Question: My questions are related to the following structure :

The abstract levels are just here to provide the member function for the "real" classes (D1 and D2). As it needs to be highly optimized, there is no virtuality (the destructors of the abstract levels are protected). Is the part with B0-C1-C2-D1 perfectly ok in the following cases :
1. B0, C1 and C2 have members function with different names ?
2. C1 and C2 have a function with the same name (for example myFunction) ?
3. C1 and C2 and D1 have a function with the same name (for example myFunction) ?
4. B0 and C2 have a function with the same name but not C1 (for example myFunction) ?
In each case what version of the function will be called by D1 ?
EDIT : a quick piece of code to illustrate that :
'''
template<class CRTP> class A0
{
public:
void myfunction1();
protected:
~A0();
double mymember;
};
template<class CRTP> class B0 : public A0<CRTP>
{
public:
void myfunction2();
protected:
~B0();
};
template<class CRTP> class C1 : public B0<CRTP>
{
public:
void myfunction3();
protected:
~C1();
};
template<class CRTP> class C2 : public B0<CRTP>
{
public:
void myfunction4();
protected:
~C2();
};
class D1 : public C1<D1>, public C2<D1>
{
public:
void myfunction5();
};
'''
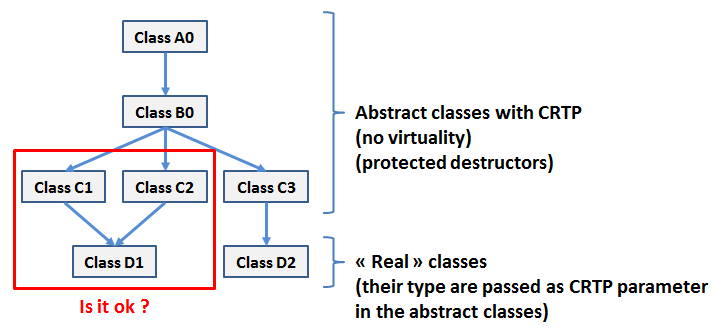
Answer: I would not say it's ok, unless you are ok with having 'A0' and 'B0' twice in your class, although they are different classes ('B0<C1>' and 'B0<C2>'). Unless you are doing some specialization this is most likely <URL>.
A possible solution to this would be <URL>, which removes the multiple inheritance:
'''
template<class CRTP, class Base = B0<CRTP> > class C1 : public Base
{
public:
void myfunction3();
protected:
~C1();
};
template<class CRTP, class Base = B0<CRTP> > class C2 : public Base
{
public:
void myfunction4();
protected:
~C2();
};
class D1 : public C2<D1,C1<D1>>
{
public:
void myfunction5();
};
'''
So, what if you do want to have that diamond in there, can you do it without multiple base class instances? No, because
a) as I said the base classes are different and
b) in C++ virtual inheritance only works with classes that have a vtable.